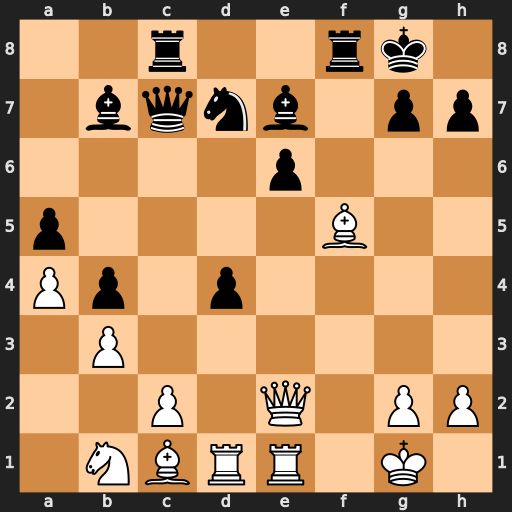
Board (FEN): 2r2rk1/1bqnb1pp/4p3/p4B2/Pp1p4/1P6/2P1Q1PP/1NBRR1K1
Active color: w
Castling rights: -
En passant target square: -
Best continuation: Qxe6+ Kh8 Qxd7 Qxd7 Bxd7